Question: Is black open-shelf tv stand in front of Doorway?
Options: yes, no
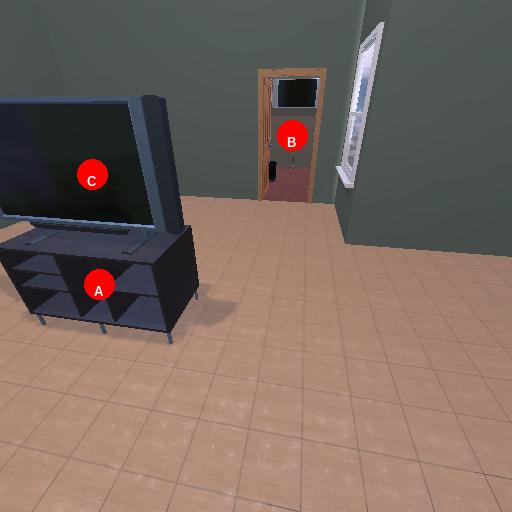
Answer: yes